Question: I was wondering if there is a method to order intersection points in a list based on the direction of the intersected line.
Here is a picture to get the idea:

The red numbers are the polygon lines which exist in a List.
Then I have another List with lines which are parallels of one polygon line intersecting the polygon at a certain offset (image shows parallels of poly line nr. 4).
Iterating through them I get the intersections points displayed in black numbers.
My problem now is that I would like to have the intersection points ordered like shown in the picture. But when iterating through every parallel the order of the intersections found changes at the 22nd intersection point.
Because the algorithm finds the intersection at poly line 1 first because I'm going through the list.
I hope you know what I mean.
I would like to find the intersection points always in the same pattern like shown.
The only idea I came up with is to transform the current line on the coordinate axis and then sort the 2 intersections by x-value but I assume that this is very bad...
I'd appreciate every answer which leads me to the solution.
Thanks in advance
Here's my code snippet:
'''
for (int i = 0; i < parallelLines.Count; i++)
{
for (int j = 0; j < polyLines.Count; j++)
{
var actual = ber.LineSegementsIntersect(
parallelLines[i].v1,
parallelLines[i].v2,
polyLines[j].v1,
polyLines[j].v2,
out intersection);
// if intersection is found
if (actual)
{
intersections.Add(intersection);
}
}
}
'''
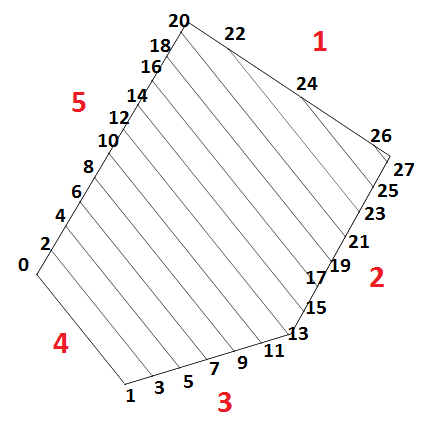
Answer: iterate through the lines first in an outer loop, then for each line get the 2 points in the specific order you want.
Modify your code to put the two found itxns in temporary list, instead of directly into intersections collection - then, in between the inner and outer loop add those two intx objects to the intersections collection in the proper order ((the one with smaller x value first, or whatever rule you want)
like this: (Assume 'IntersectionType' is the declared type of your Intersection object)
'''
for (int i = 0; i < parallelLines.Count; i++)
{
var pair = new List<IntersectionType>();
for (int j = 0; j < polyLines.Count; j++)
{
var actual = ber.LineSegementsIntersect(
parallelLines[i].v1,
parallelLines[i].v2,
polyLines[j].v1,
polyLines[j].v2,
out intersection);
// if intersection is found
if (actual) pair .Add(intersection);
}
intersections.Add(pair.OrderBy(i=>i.XValue).First());
intersections.Add(pair.OrderByDescending(i=>i.XValue).First());
}
'''
oh, by the way, the variable 'actual', if it is what I think it is, should be renamed as 'found', or, better, refactor as:
'''
for (int i = 0; i < parallelLines.Count; i++)
{
var pair = new List<IntersectionType>();
for (int j = 0; j < polyLines.Count; j++)
if(ber.LineSegementsIntersect(
parallelLines[i].v1, parallelLines[i].v2,
polyLines[j].v1, polyLines[j].v2,
out intersection))
pair .Add(intersection);
intersections.Add(pair.OrderBy(i=>i.XValue).First());
intersections.Add(pair.OrderByDescending(i=>i.XValue).First());
}
'''